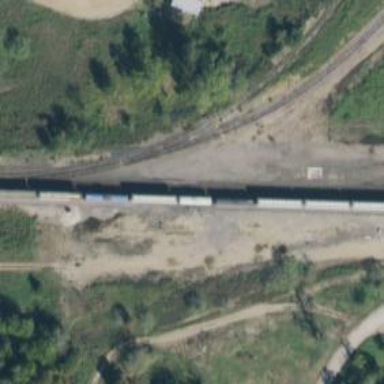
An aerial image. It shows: Railway siding with rails.